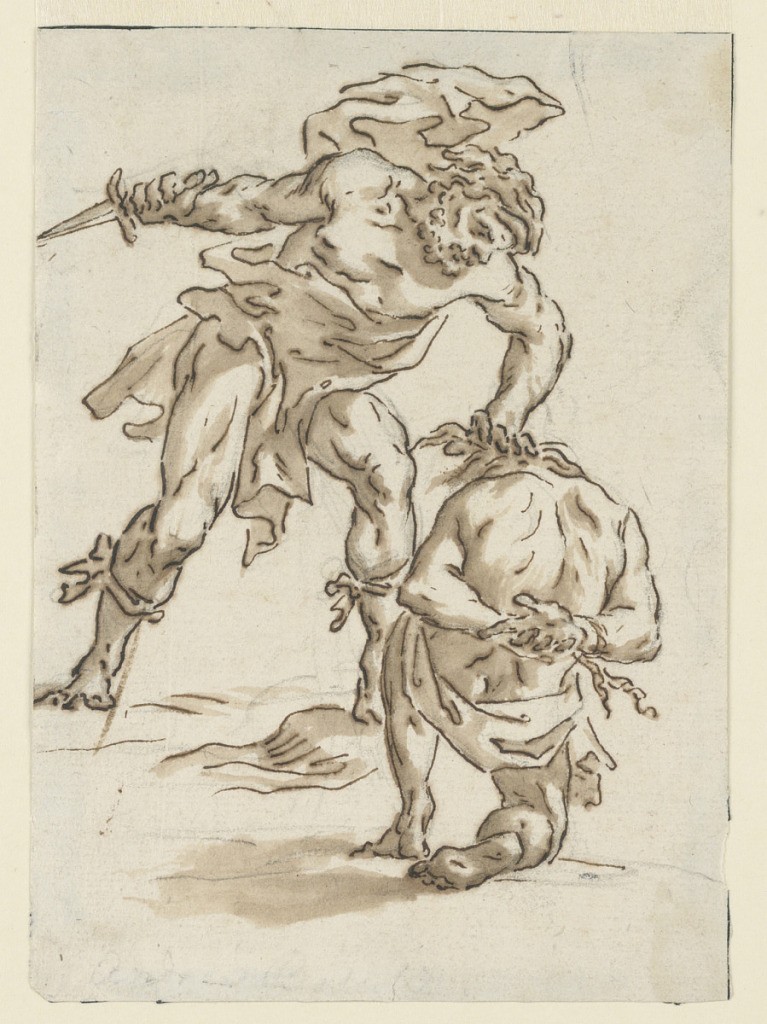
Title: Execution Scene
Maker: Andrea Boscoli, Italian, 1550–1606
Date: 1800–20
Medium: Pen and brown ink, brush and brown wash on cream paper
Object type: Drawing
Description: A standing semi-nude figure is seen frontally, knife in right hand. He is on the verge of plunging the knife into a bound, semi-nude man, who kneels before him.